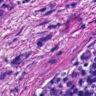
Metastatic tissue present: yes